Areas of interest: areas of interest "Scenic Spot"
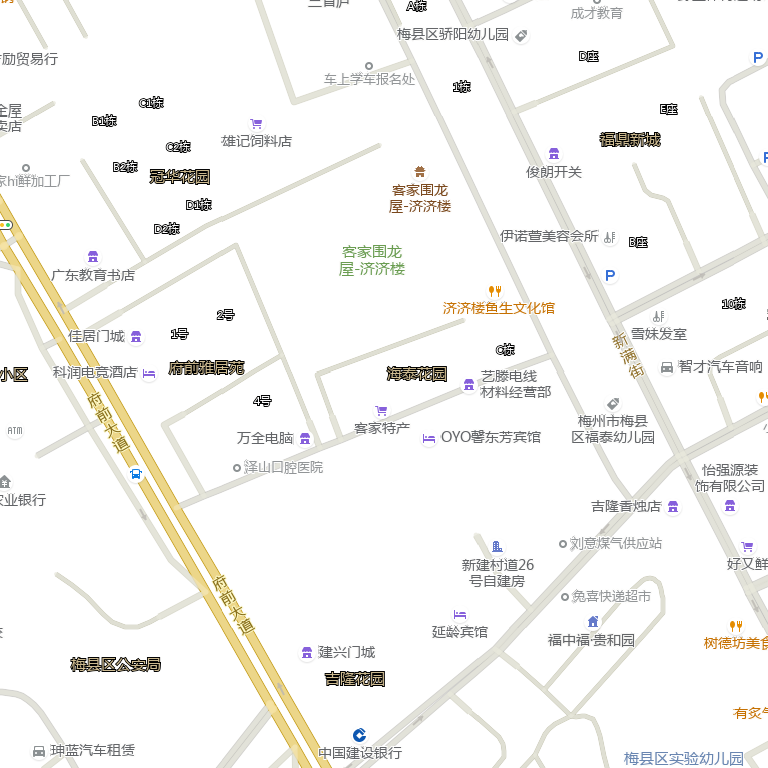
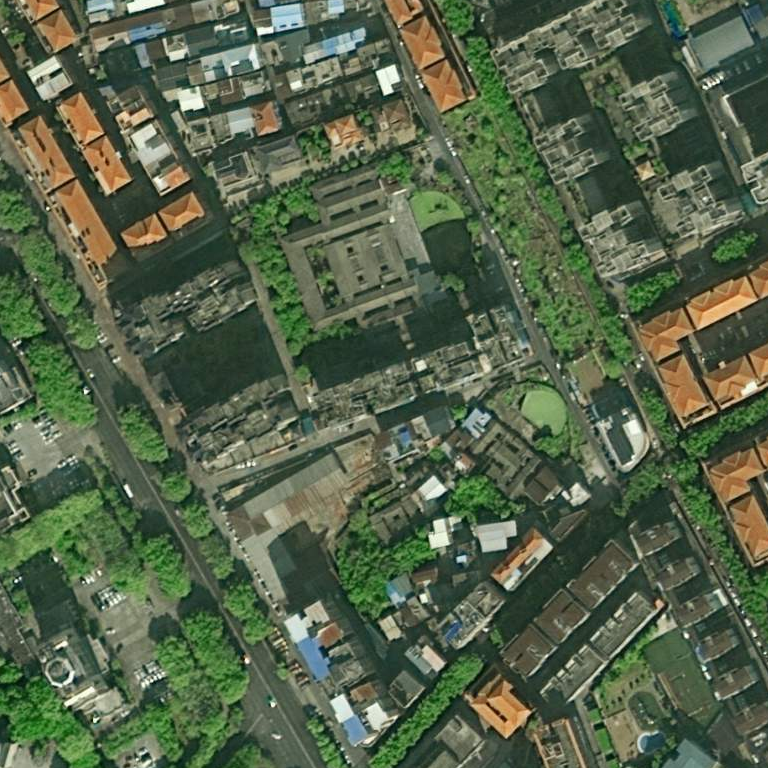